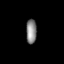
Tissue: lung
Cell type: Endothelial cells
Senescence score: 0.5902
Nuclear area (px): 256
Mean DAPI intensity: 133.559